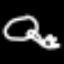
Label: frog